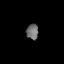
Tissue: lung
Cell type: Endothelial cells
Senescence score: 0.2283
Nuclear area (px): 182
Mean DAPI intensity: 109.17